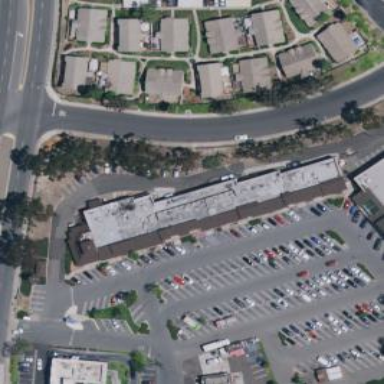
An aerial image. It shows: Commercial building.